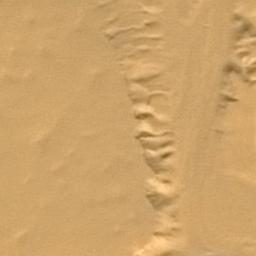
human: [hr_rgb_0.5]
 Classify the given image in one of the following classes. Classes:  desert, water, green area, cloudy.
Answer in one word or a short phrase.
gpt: desert